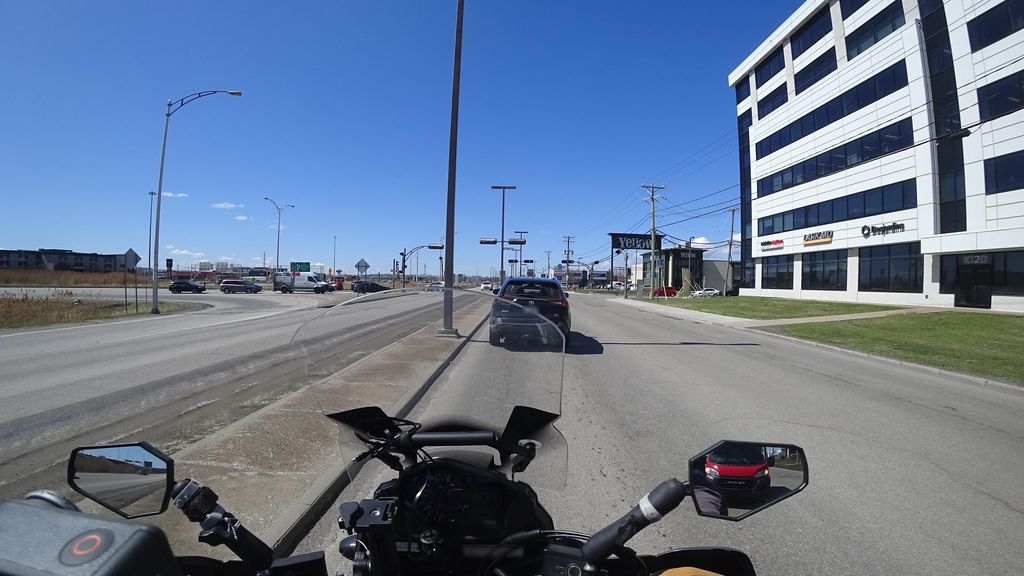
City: quebec_city